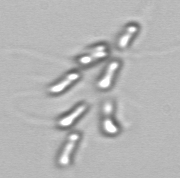
Label: Dinobryon